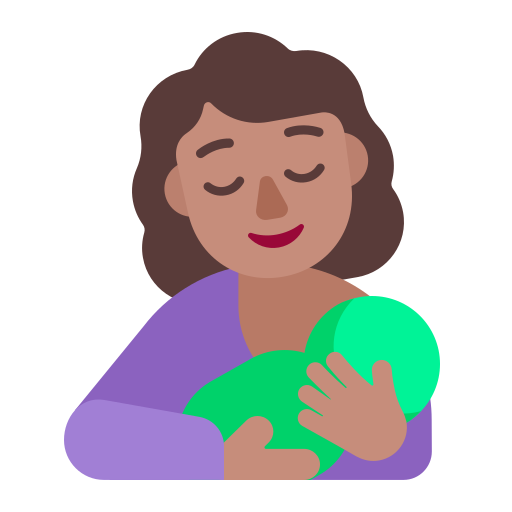
breast feeding flat